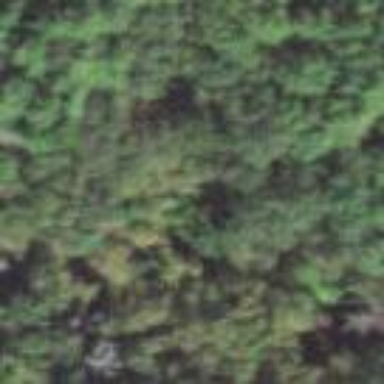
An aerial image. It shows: Mixed leaf woodland.